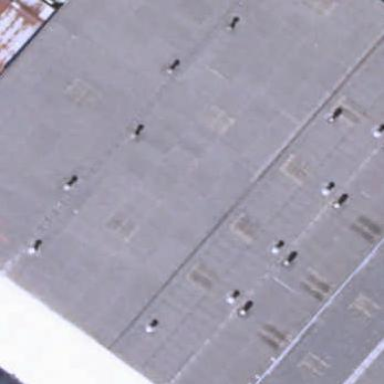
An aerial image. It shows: Industrial building.